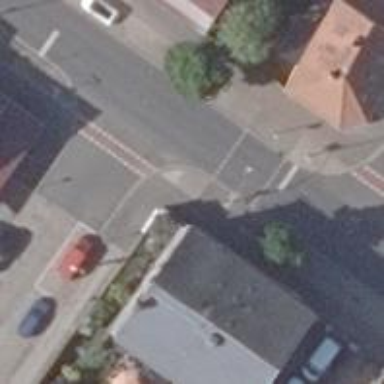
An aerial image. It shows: Crossing with traffic signals.